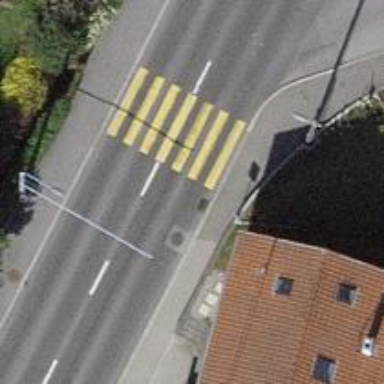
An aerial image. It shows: Secondary road with asphalt surface. Both sides have sidewalks and trolley wires are installed overhead.